Brain MRI, t1w sequence, axial 2D slice.
Patient: age 30, sex M, weight 95 kg, height 1.95 m
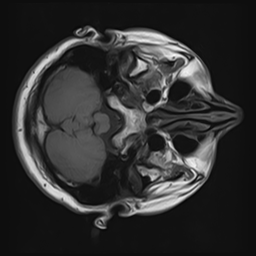